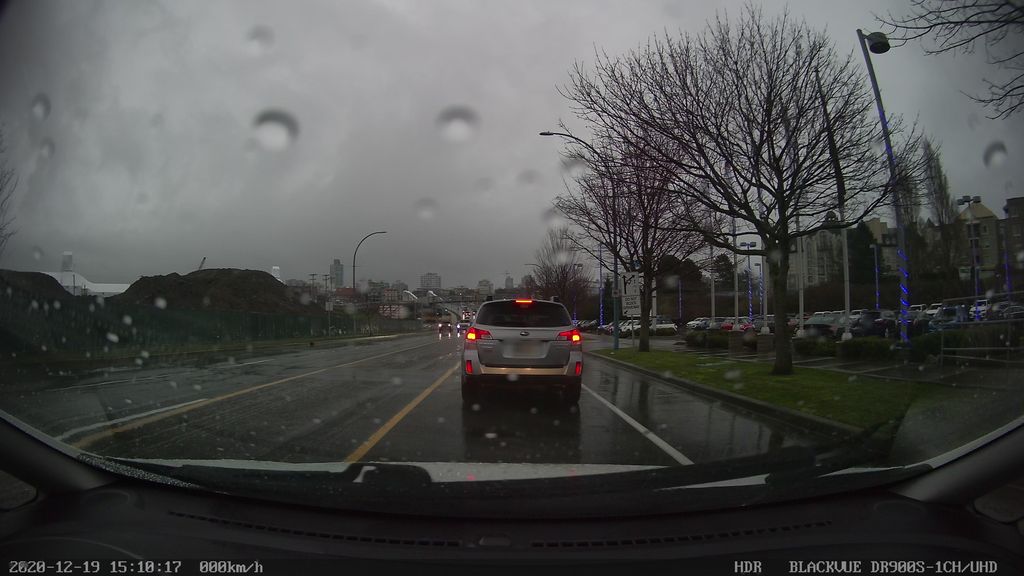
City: victoria